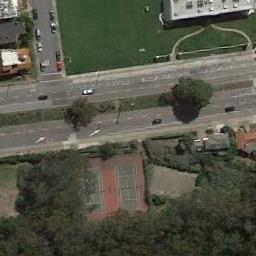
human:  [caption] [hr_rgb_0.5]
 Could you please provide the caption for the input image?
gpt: There are many cars on the road beside the tennis courts .

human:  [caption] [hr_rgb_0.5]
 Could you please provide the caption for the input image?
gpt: There is a road distance between tennis courts and buildings surrounded by trees .

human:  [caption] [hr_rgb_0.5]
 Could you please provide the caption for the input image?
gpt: The tennis court is on the grass next to some trees and roads .

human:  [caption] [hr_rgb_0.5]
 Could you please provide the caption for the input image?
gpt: There are four tennis courts on the vacant lot .

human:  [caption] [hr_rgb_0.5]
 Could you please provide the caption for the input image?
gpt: There are some green trees beside the tennis court .